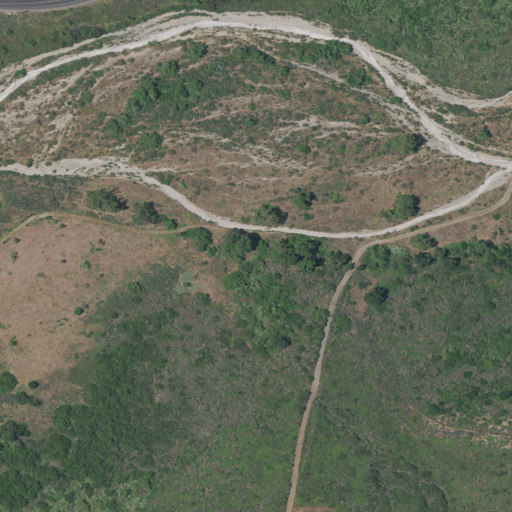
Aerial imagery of valley in California named San Onofre Canyon containing shrub, grassland, herbaceous wetlands, pasture, woody wetlands, medium intensity development, low intensity development, and barren land